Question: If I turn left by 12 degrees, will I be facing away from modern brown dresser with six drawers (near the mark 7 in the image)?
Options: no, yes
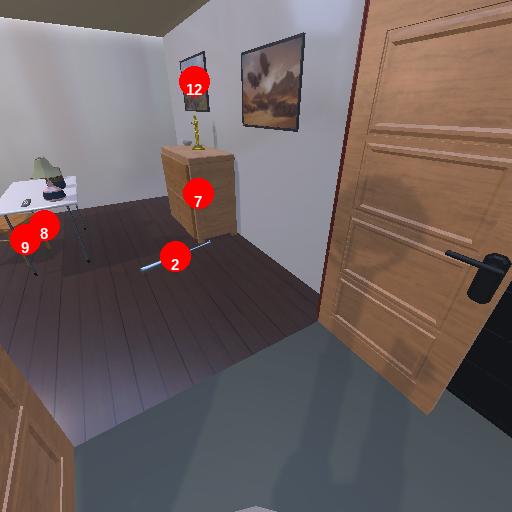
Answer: no